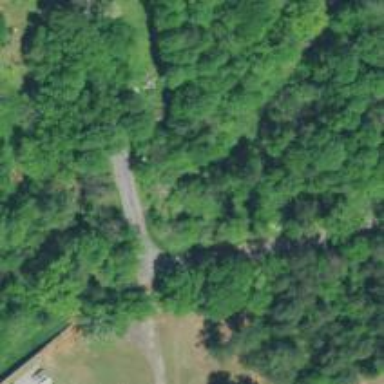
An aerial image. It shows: Culvert tunnel.